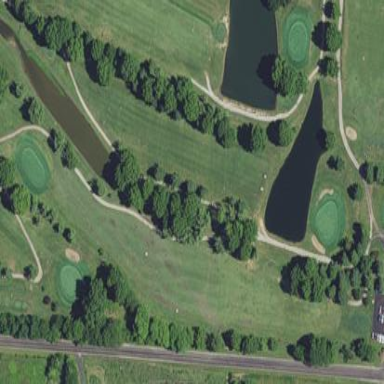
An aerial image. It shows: Lush grass fairway on golf course.